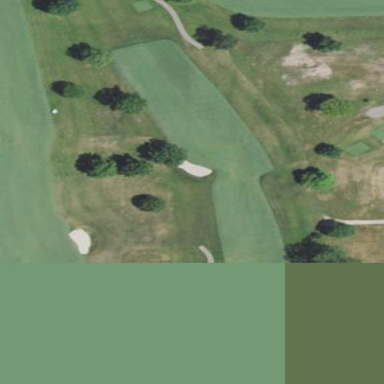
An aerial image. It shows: Area of rough grass used for golf.